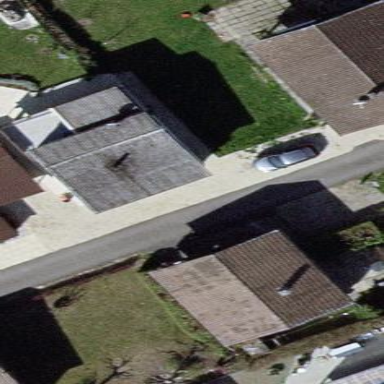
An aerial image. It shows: Bungalow.